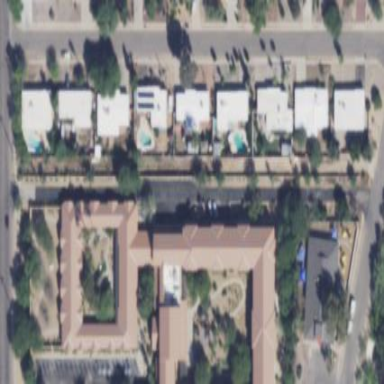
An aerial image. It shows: Nursing home building.